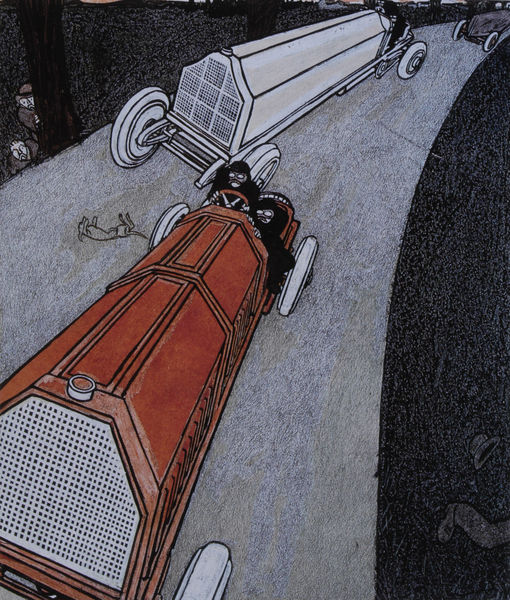
Titel: Gordon-Bennet-Rennen, Illustration (Titelseite) für den "Simplicissimus", 9.Jg., Nr.12. Titelseite
Künstler: Bruno Paul
Standort: München
Institution: Staatliche Graphische Sammlung
Schlagwörter: baum, mann, vogel, weiß, bäume, menschen, braun, grau, hut, männer, schwarz, strasse, zeichnung, hund, rot, weg, expressionismus, alt, silber, drei, räder, schnell, schwung, vallotton, zwei, zuschauer, moderne, modern, graphik, auto, rad, wagen, karikatur, jugendstil, flucht, versteckt, futurismus, druck, lithographie, schnitt, simplicissimus, comic, rennen, helm, vereinfacht, wagenrennen, fahren, kurve, heine, strecke, versteck, fahrer, tempo, strecken, art deco, thomas theodor heine, reifen, automobil, autorennen, autos, bahnen, beifahrer, bruno paul, bugati, davonrennen, fahrzeug, fahrzeuge, geschwindigkeit, grpahik, kubin, kühler, kühlerhaube, leichenwagen, lenkrad, lithgraphie, motorhaube, motorsport, nostagie, rennfahrer, rennwagen, simplicissmus, wegrennen